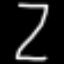
Label: hourglass